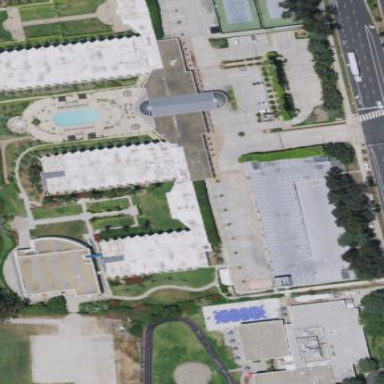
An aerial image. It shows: Hotel building.